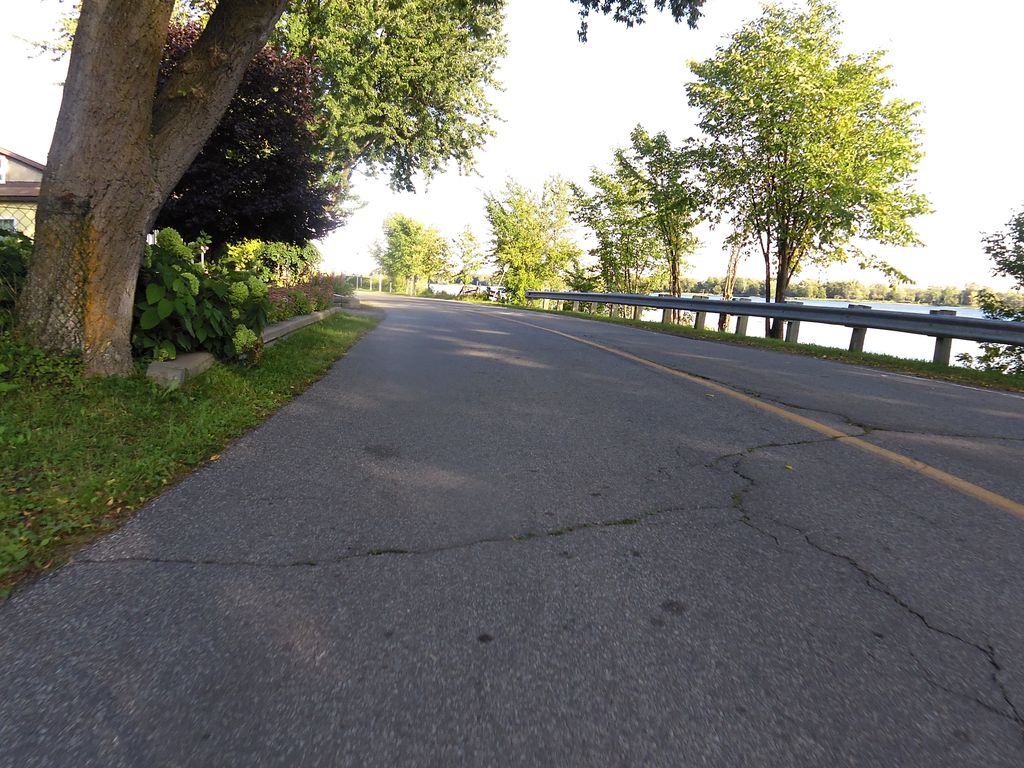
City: ottawa-gatineau